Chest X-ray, PA view. Patient: 45 years old, sex M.
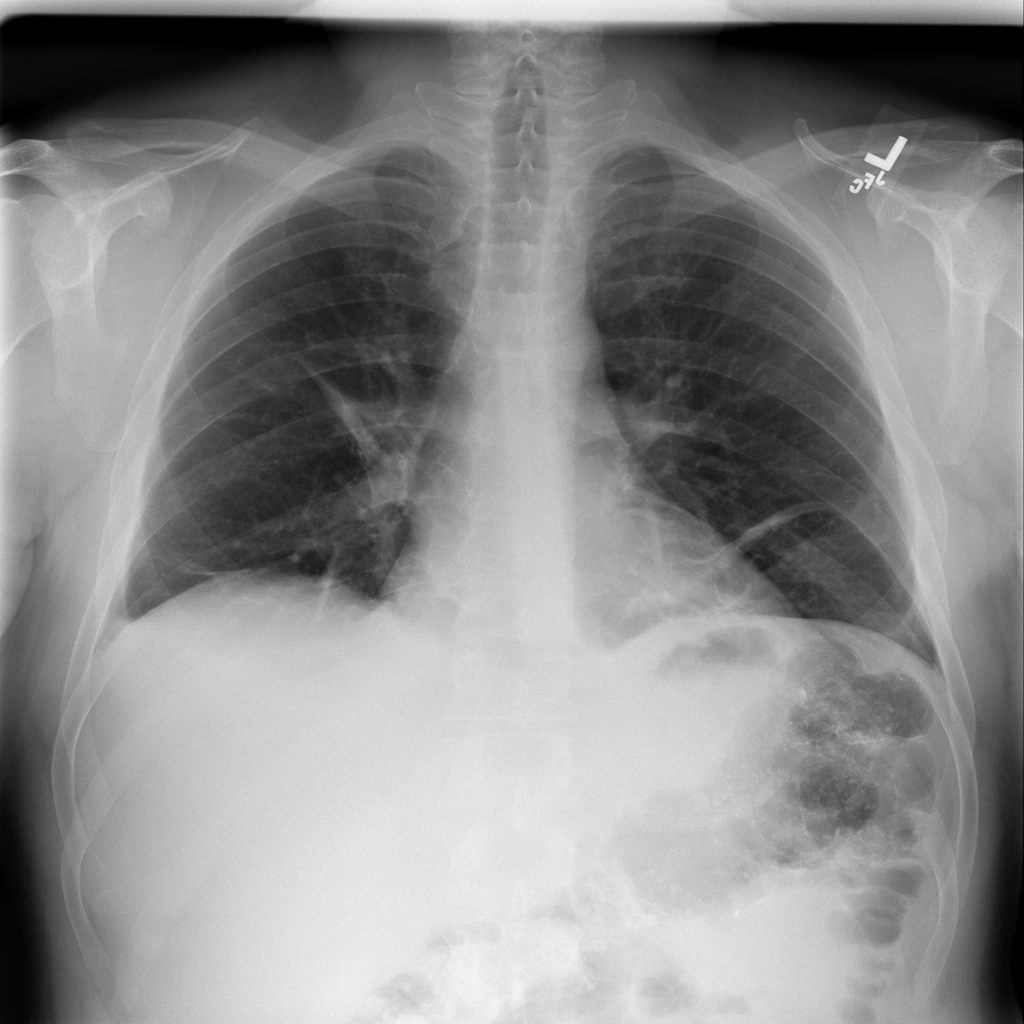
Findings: Atelectasis